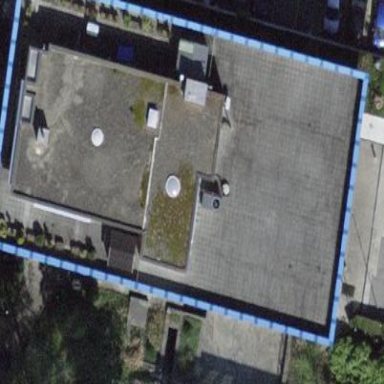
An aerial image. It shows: Public building.